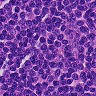
Metastatic tissue present: no